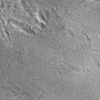
Atmospheric dust classification: not_dusty